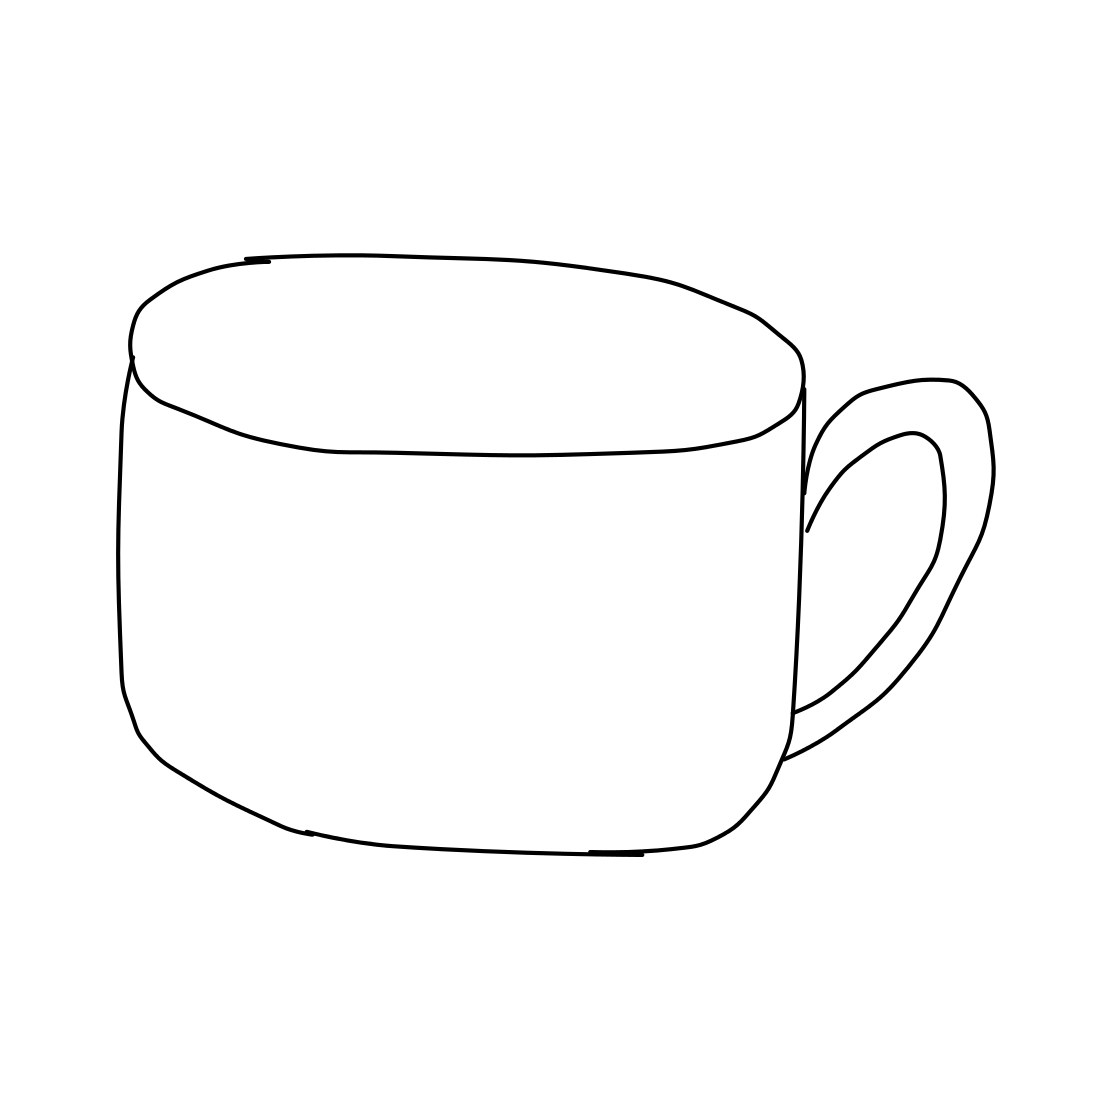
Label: cup